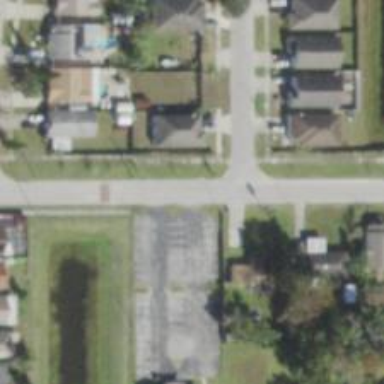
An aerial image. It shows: Residential road with sidewalk on the left side.